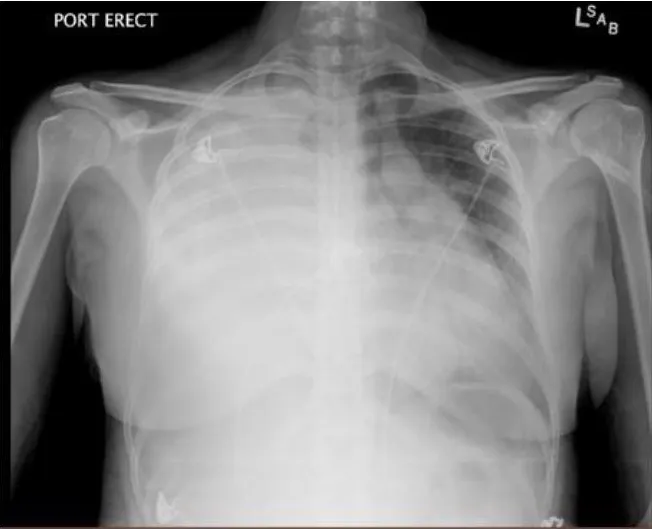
Portable anteroposterior radiograph of the chest reveals complete atelectasis of the right lung (white arrow), adjacent right-sided pleural effusion (arrowhead) and leftward mediastinal shift (black arrow) consistent with tension hydrothorax.
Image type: radiology (x_ray)